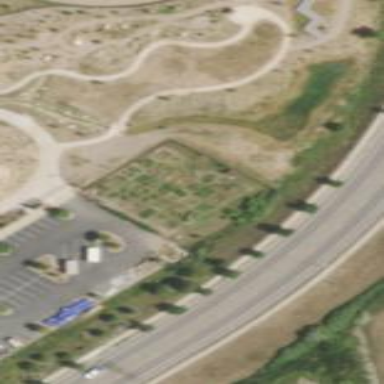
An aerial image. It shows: Community garden surrounded by fence.